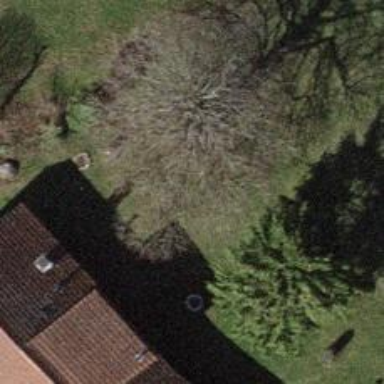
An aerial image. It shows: Urban tree adds touch of nature to the surroundings.